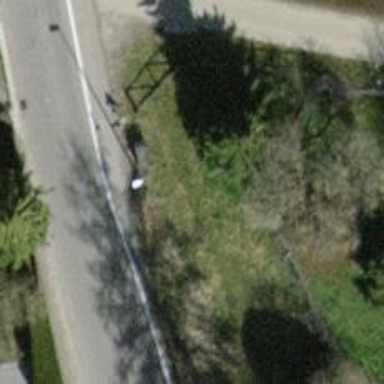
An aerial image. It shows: Street cabinet.